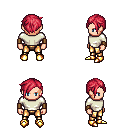
a pixel art fantasy rpg character, male body template, human, light skin, white long-sleeve shirt, gold greaves, ruby red pixie cut hairstyle, leather bracers, gold boots, four views (front, back, left, right), 2x2 character sprite sheet, small pixel art, hard edges, no anti-aliasing